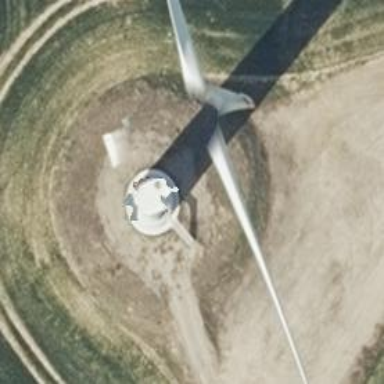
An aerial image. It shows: Wind generator with horizontal axis. The wind turbine is from Vestas.